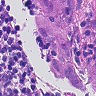
Metastatic tissue present: yes